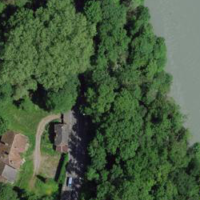
EUNIS habitat code: 55
Species observed at this site:
Allium ursinum
Scilla bifolia
Equisetum hyemale